Question: in jQuery Datatables I want to make validation of AJAX data visible, when parsing Excel Data.
When generating data in PHP, I add (!) for a warning or (!!) for an error to the values in my dynamic (both columns and rows) table.
Once the table is loaded, I want to change the background-color of these cells when the cell-data contains (!) or (!!).
Anyone got a clue how to fix this? Looping through all cell data and adjust cell background color for the warnings (orange) of errors (red).
I tried fnRowCallBack, but cannot figure out how to verify if cell-data contains (!) or (!!). Maybe using Regex?
Any help should be really appreciated,
Goal:

'''
$("#tableDiv").empty();
$("#tableDiv").append('<table id="displayTable" class="display" cellspacing="0" width="100%"><thead><tr>' + tableHeaders + '</tr></thead></table>');
$('#displayTable').dataTable({
"data": json.data,
"pageLength": 200,
});
'''
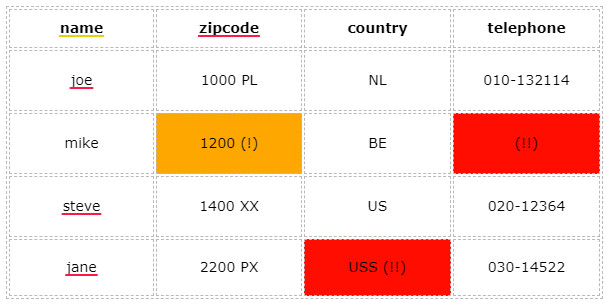
Answer: You may use <URL> callback:
'''
var tableHeaders = '<td>name</td><td>zipcode</td><td>country</td><td>telephone</td>';
var json = {data: [
[ "name1", "zipcode1", "country1", "telephone1"],
[ "name2", "zipcode2", "country2(!)", "telephone2"],
[ "name3", "zipcode3(!!)", "country3", "telephone3(!!)"]]};
$("#tableDiv").empty();
$("#tableDiv").append('<table id="displayTable" class="display" cellspacing="0" width="100%"><thead><tr>' + tableHeaders + '</tr></thead></table>');
$('#displayTable').dataTable({
"data": json.data,
"pageLength": 200,
"createdRow": function( row, data, dataIndex ) {
data.forEach(function(ele, idx) {
var i = ele.indexOf('(!!)');
if (i > -1) {
row.querySelectorAll('td')[idx].classList.add('red');
} else {
i = ele.indexOf('(!)')
if (i > -1) {
row.querySelectorAll('td')[idx].classList.add('yellow');
}
}
});
}
});
'''
'''
.yellow {
background-color: yellow;
}
.red {
background-color: red;
}
'''
'''
<script src="https://cdnjs.cloudflare.com/ajax/libs/jquery/3.3.1/jquery.min.js"></script>
<link rel="stylesheet" href="https://cdn.datatables.net/1.10.19/css/jquery.dataTables.min.css">
<script src="https://cdn.datatables.net/1.10.19/js/jquery.dataTables.min.js"></script>
<div id="tableDiv">
</div>
'''